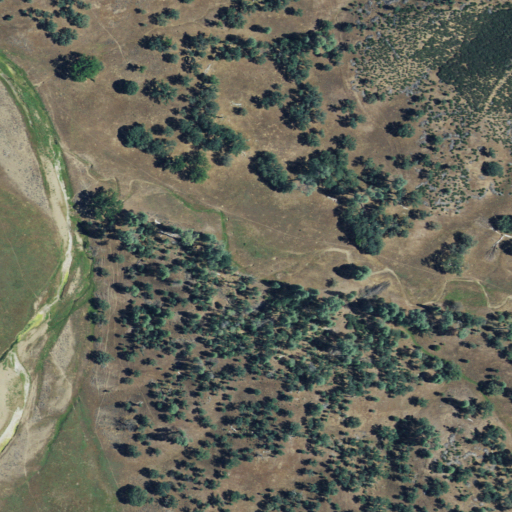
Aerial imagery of valley in California named Ivy Canyon containing shrub, grassland, herbaceous wetlands, and mixed forest